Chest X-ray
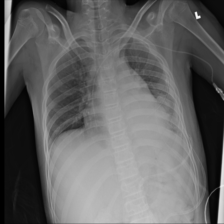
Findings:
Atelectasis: positive
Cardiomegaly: negative
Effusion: negative
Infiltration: positive
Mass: negative
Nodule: negative
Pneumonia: negative
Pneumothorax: negative
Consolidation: negative
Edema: negative
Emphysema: negative
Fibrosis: negative
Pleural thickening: negative
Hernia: negative